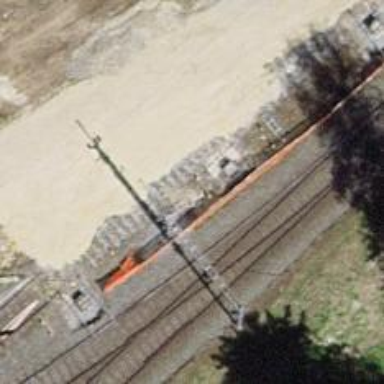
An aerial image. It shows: Railway switch.